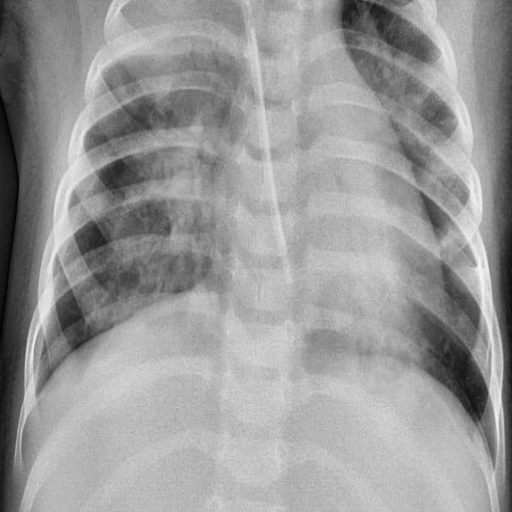
Finding: PNEUMONIA